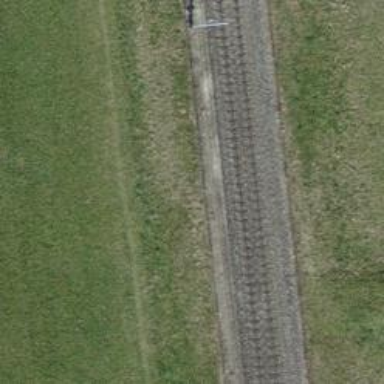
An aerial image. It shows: Narrow-gauge railway track with electrified contact line. The railway has one track.